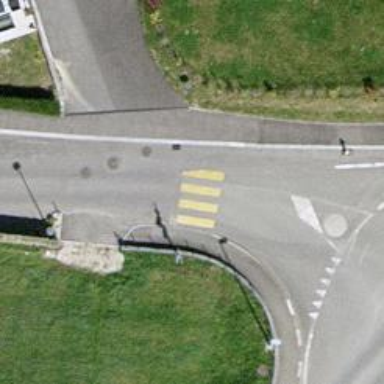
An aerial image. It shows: Marked zebra crossing on the road.